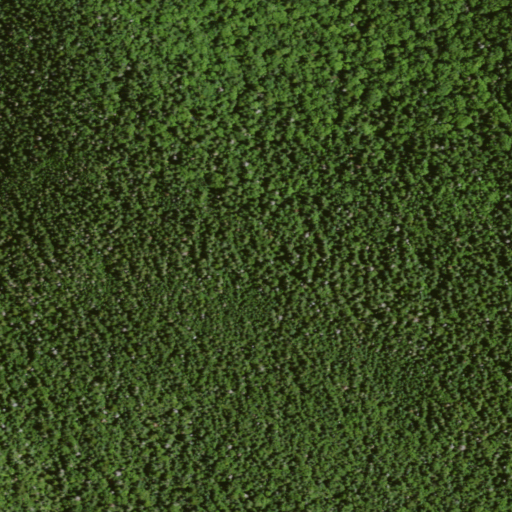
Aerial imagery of ridge(s) in New York named Blue Ridge containing evergreen forest and grassland